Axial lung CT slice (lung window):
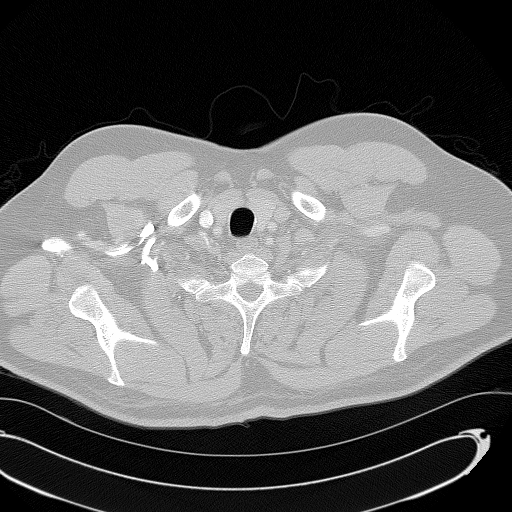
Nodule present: no